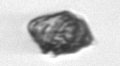
Label: Kryptoperidinium_triquetrum